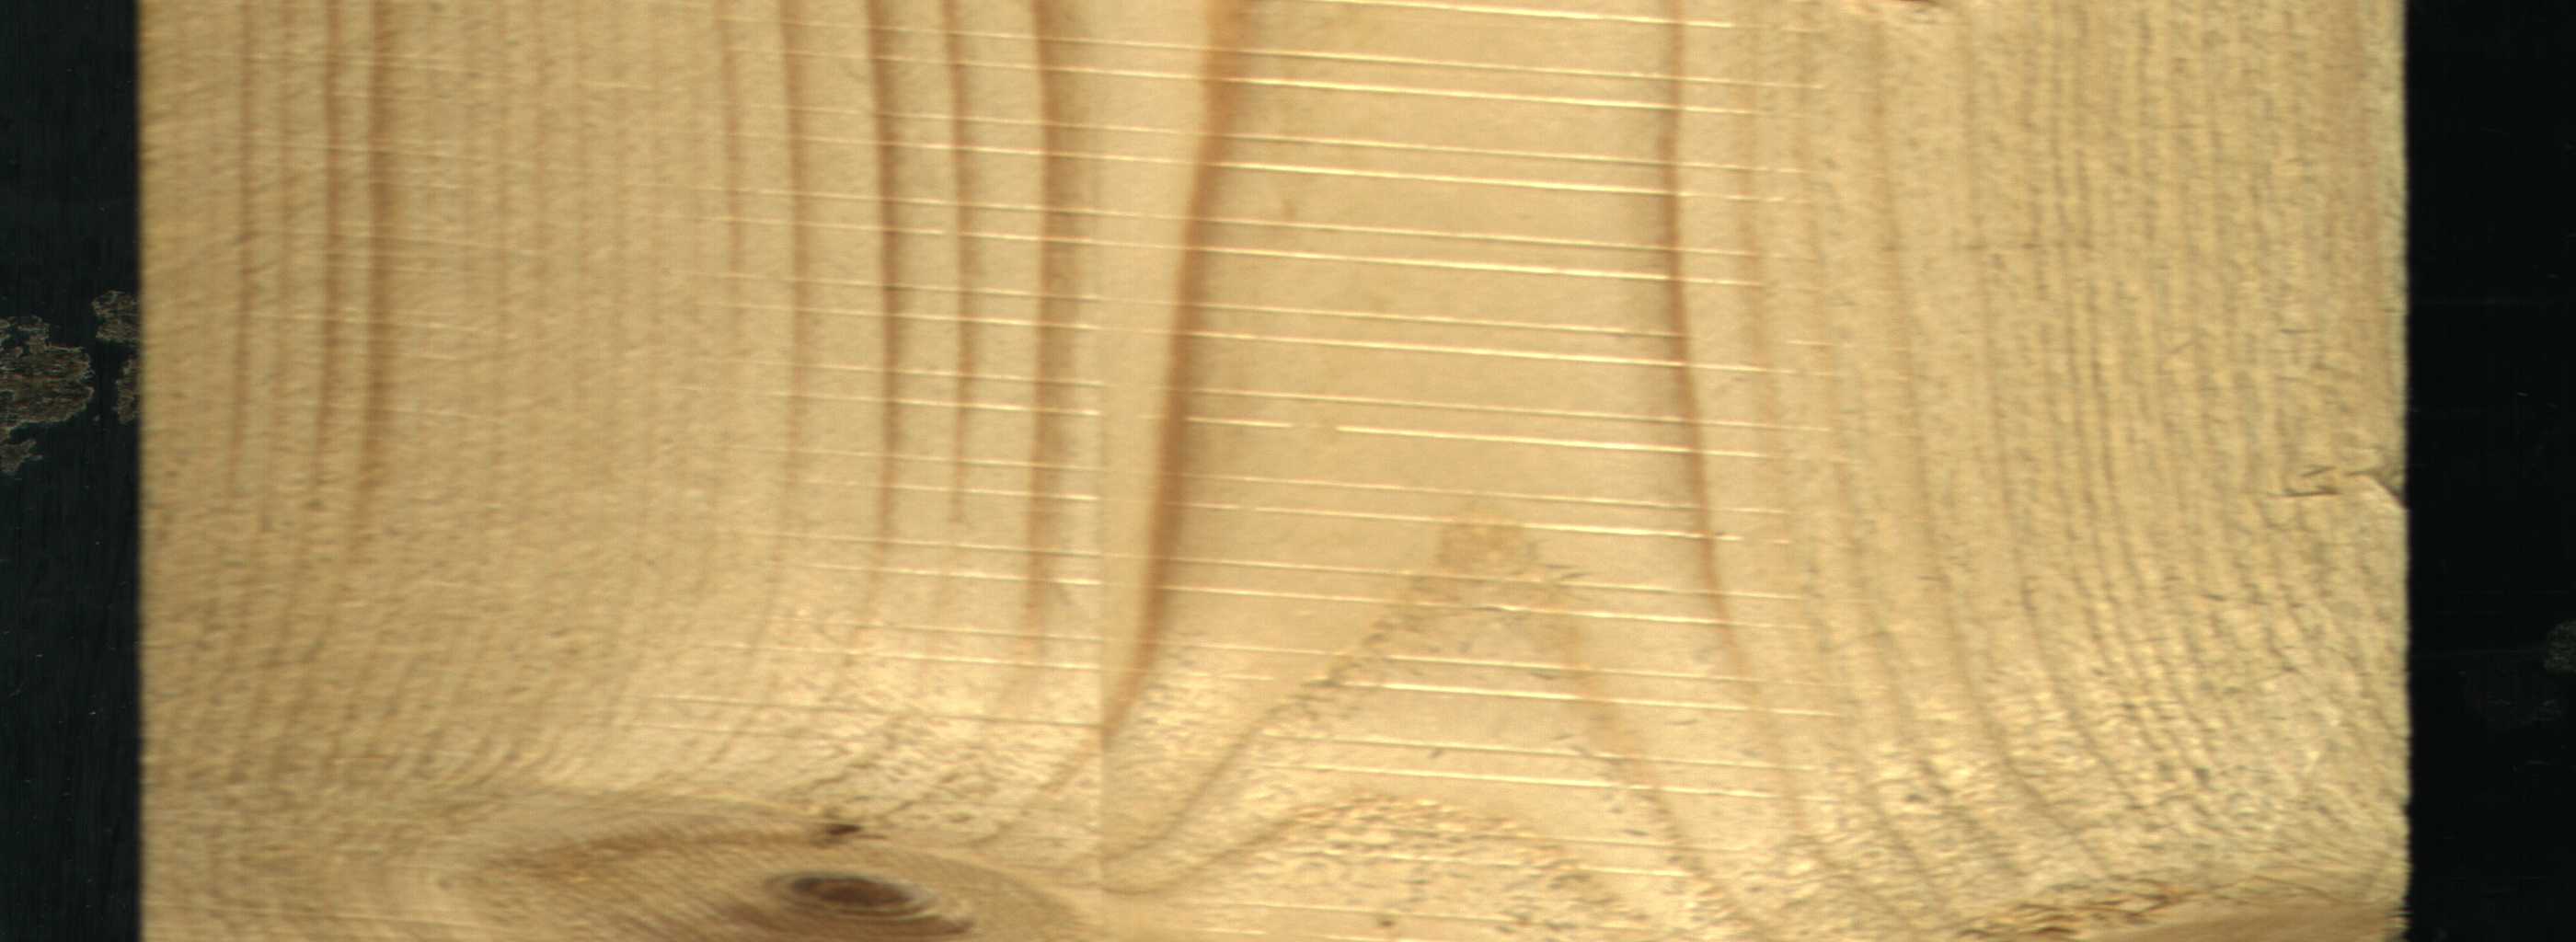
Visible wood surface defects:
Live_Knot
Live_Knot